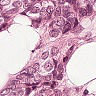
Metastatic tissue present: yes